Question: I' m training with file in C++. I have a problem: If I write more than 1 word in the terminal, in the file I have just the first written word.
> Hello devs
in the file I will have only
> Hello
and the next time, that I'll execute the programme the new word will be in the next row.
'''
#include <cstdlib>
#include <iostream>
#include <fstream>
using namespace std;
/*
*
*/
main(int argc, char** argv) {
string test;
string st;
ofstream biblio;
biblio.open("lis.txt", ios::app);
if(biblio.is_open()){
cout <<" Write in file: ";
cin >> test;
biblio << test << "
";
biblio.close();
cout<<"I'm in the if!!!
";
}
ifstream biblio1;
biblio1.open("list.txt");
if(biblio1.is_open()){
while(getline(biblio1,st)){
cout << st << '
';
}
cout<<"I'm in the other if!!!
";
biblio1.close();
}
else{
cout<<"Not possible to open the file
";
}
}
'''

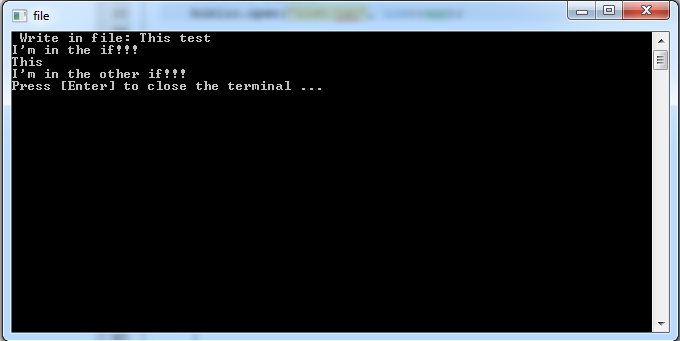
Answer: operator '>>' uses white space to delineate items, use <URL>' instead.